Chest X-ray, PA view. Patient: 44 years old, sex F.
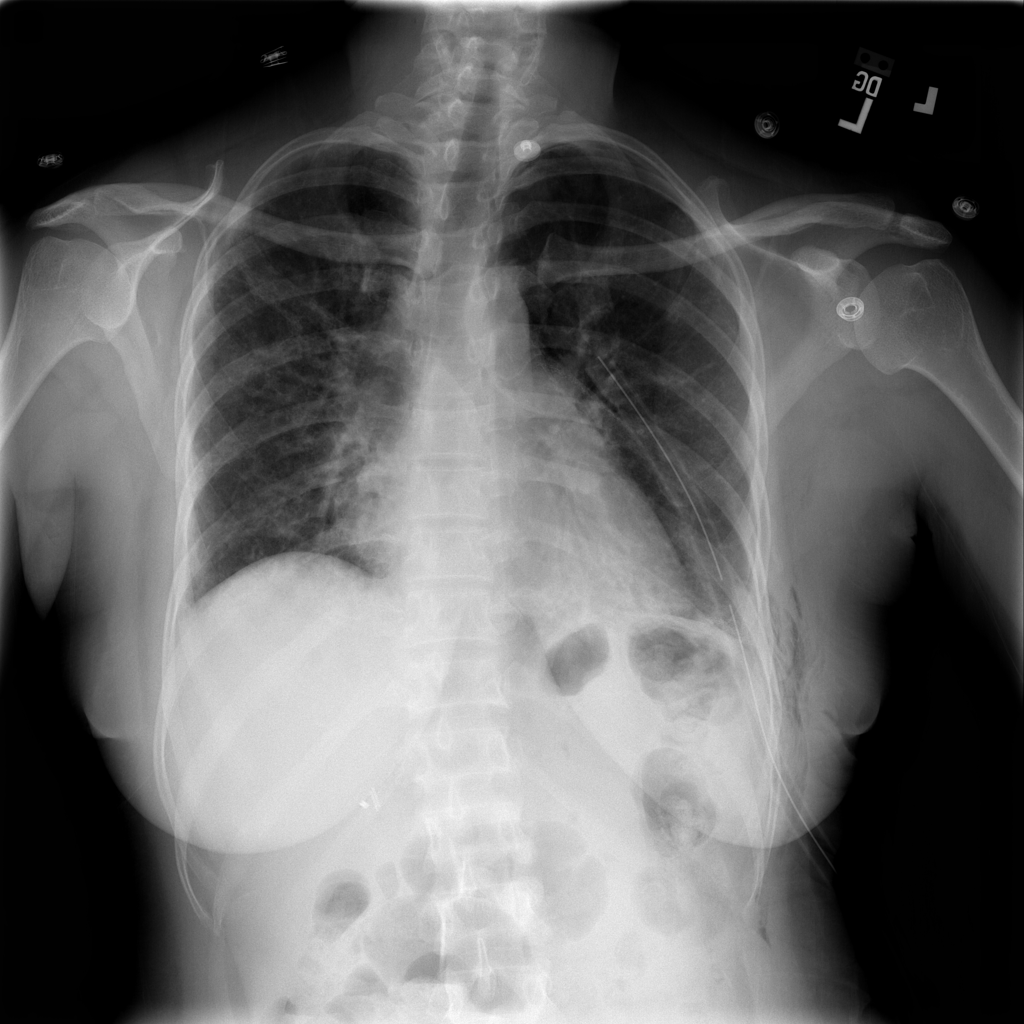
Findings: Pneumothorax